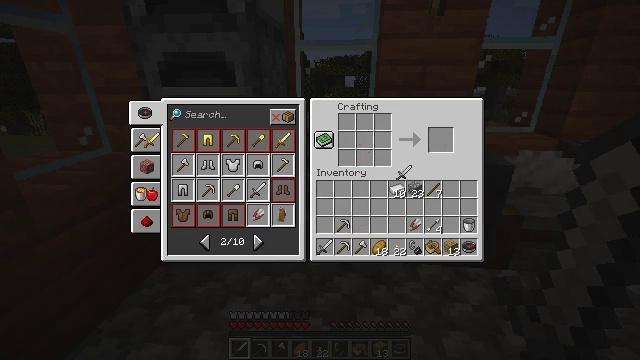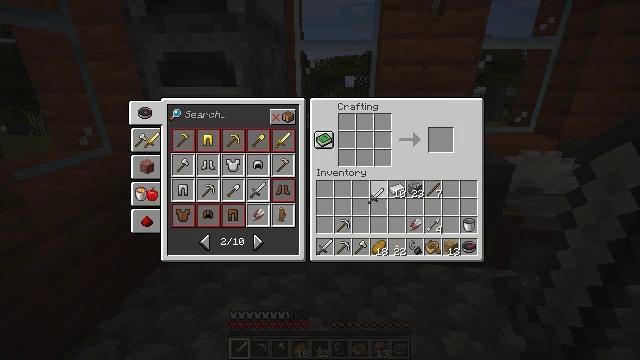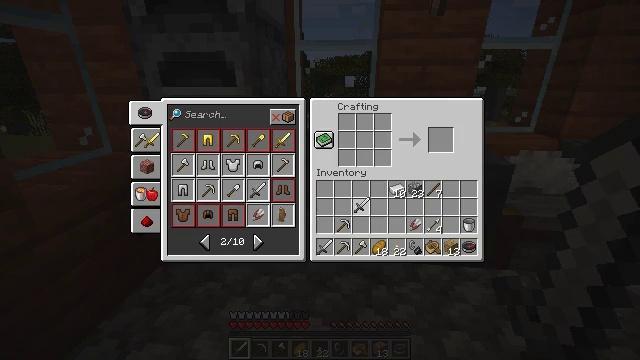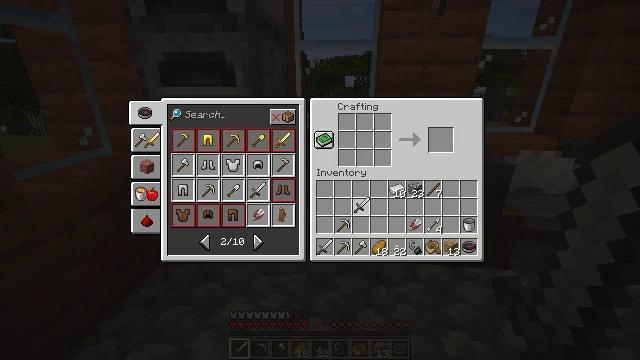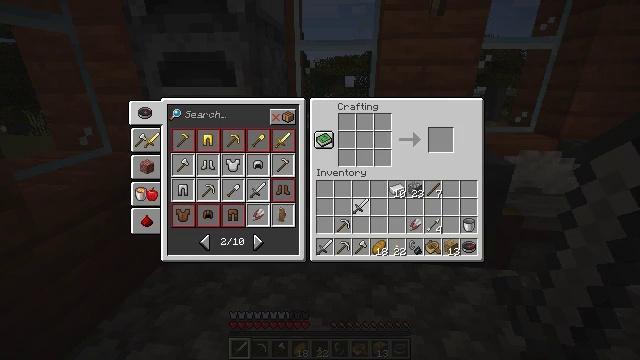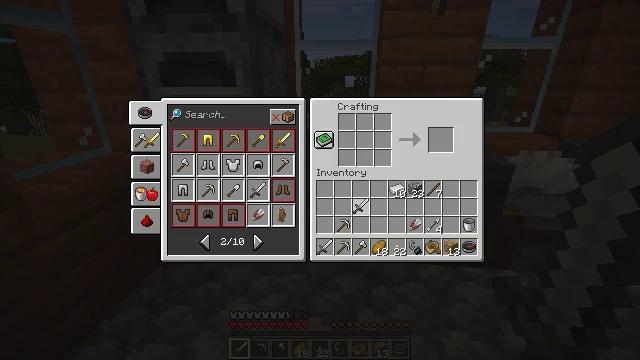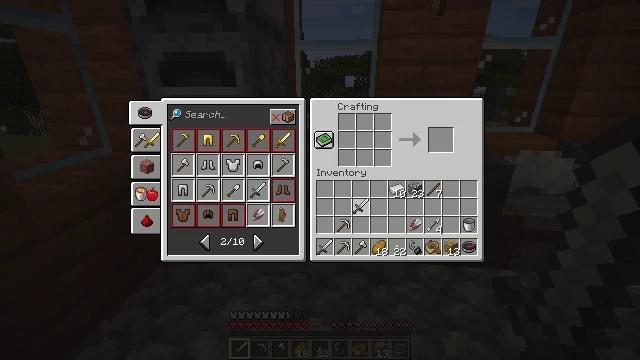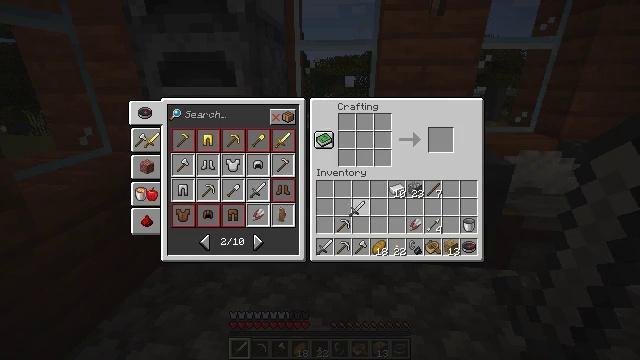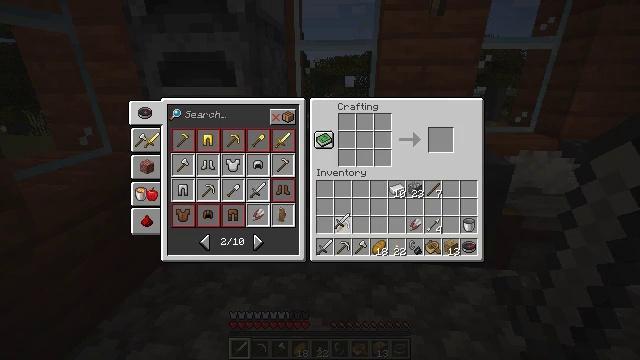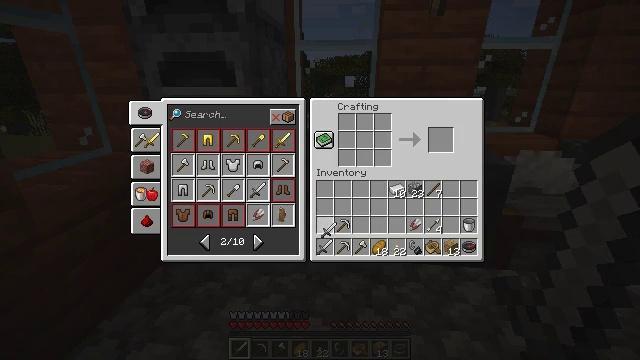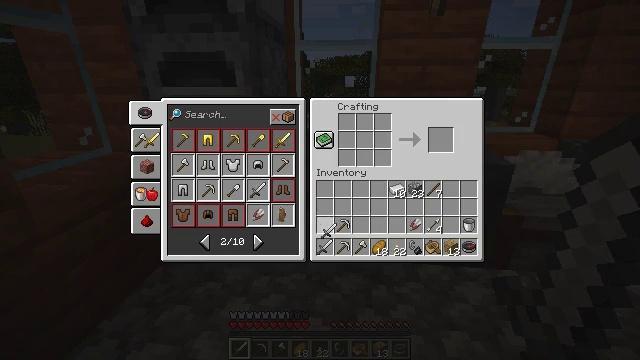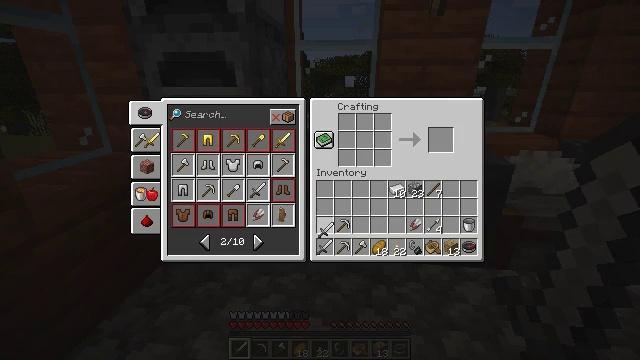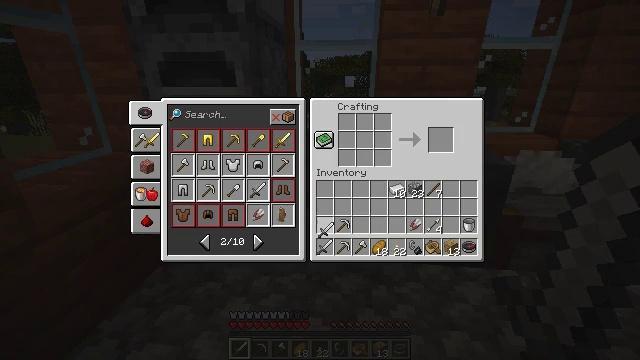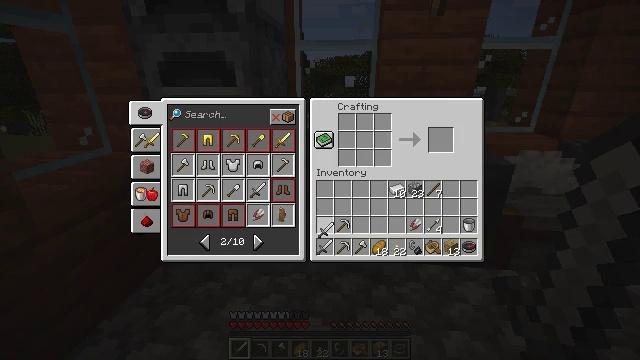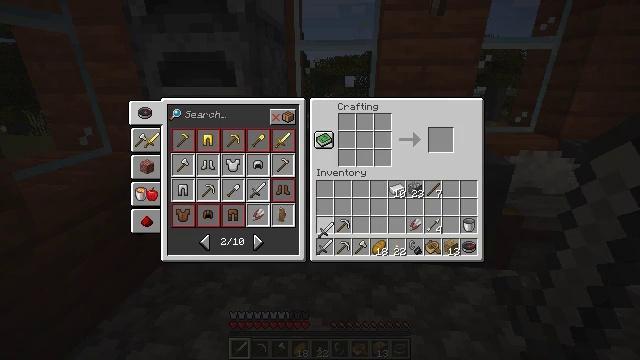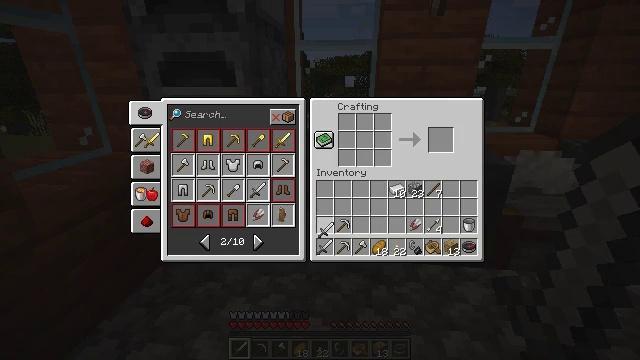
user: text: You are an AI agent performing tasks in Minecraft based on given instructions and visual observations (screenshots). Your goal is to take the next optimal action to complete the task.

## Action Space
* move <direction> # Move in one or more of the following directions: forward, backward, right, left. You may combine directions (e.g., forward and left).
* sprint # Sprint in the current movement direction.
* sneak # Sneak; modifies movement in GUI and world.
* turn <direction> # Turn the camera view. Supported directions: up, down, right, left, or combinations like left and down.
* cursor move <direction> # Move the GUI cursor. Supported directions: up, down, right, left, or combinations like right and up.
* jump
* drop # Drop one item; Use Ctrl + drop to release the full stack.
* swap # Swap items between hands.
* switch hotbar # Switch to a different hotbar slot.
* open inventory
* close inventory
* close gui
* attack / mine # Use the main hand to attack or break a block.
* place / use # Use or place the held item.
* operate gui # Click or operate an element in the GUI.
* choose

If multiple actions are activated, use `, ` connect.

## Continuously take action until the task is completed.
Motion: motion action
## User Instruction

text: Pick up the white bed by breaking it.
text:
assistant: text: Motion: turn left and down
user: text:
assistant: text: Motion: turn left and down
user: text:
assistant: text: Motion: no_op
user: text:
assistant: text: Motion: no_op
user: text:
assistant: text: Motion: no_op
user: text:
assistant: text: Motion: no_op
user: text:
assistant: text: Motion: no_op
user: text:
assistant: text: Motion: turn left and down
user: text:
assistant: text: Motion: turn left and down
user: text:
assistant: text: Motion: no_op
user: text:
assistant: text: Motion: no_op
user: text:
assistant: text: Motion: no_op
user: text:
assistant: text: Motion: no_op
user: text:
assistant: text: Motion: attack / mine
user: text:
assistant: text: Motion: attack / mine
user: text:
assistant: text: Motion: attack / mine
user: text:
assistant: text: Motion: attack / mine
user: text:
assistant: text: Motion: no_op
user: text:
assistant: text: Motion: no_op
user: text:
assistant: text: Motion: no_op
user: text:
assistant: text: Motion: no_op
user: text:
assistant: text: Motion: no_op
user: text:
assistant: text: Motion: no_op
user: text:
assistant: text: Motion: no_op
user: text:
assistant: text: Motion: turn right
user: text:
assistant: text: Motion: turn right and up
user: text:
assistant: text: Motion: turn right and up
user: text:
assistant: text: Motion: turn right
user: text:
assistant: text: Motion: turn right and down
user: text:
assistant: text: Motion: turn right and up